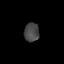
Tissue: skin
Cell type: Epithelial cells
Senescence score: 0.2621
Nuclear area (px): 275
Mean DAPI intensity: 70.887